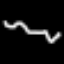
Label: squiggle